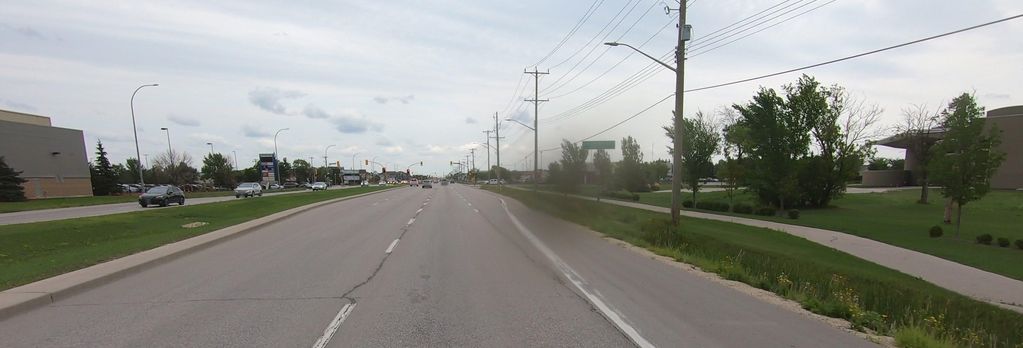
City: winnipeg